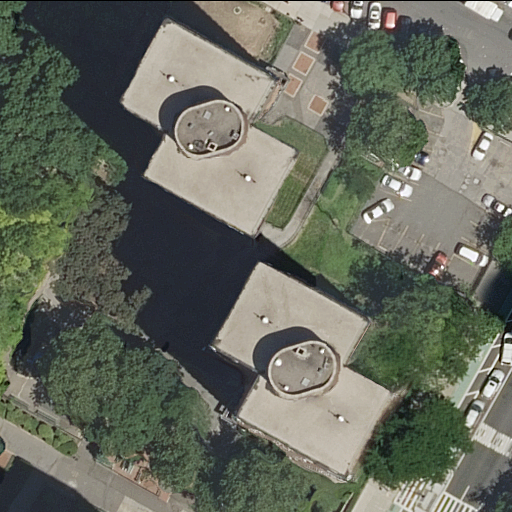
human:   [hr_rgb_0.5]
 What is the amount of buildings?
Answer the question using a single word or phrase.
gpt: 2

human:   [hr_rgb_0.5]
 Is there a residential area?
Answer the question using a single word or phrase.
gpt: yes

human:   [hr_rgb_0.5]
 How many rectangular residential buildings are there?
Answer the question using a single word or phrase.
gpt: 0

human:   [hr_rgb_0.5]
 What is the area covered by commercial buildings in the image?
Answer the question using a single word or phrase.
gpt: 0m2

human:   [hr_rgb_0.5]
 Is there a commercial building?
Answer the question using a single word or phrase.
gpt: no

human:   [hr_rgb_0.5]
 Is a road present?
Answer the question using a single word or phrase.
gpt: yes

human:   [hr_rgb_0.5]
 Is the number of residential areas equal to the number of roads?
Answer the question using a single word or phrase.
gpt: no

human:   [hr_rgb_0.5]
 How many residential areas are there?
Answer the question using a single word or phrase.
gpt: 1

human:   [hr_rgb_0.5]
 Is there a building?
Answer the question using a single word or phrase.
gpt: yes

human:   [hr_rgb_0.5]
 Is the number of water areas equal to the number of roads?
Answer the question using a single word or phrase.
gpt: no

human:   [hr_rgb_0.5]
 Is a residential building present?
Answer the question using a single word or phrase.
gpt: yes

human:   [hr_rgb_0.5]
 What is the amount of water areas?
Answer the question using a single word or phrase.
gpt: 0

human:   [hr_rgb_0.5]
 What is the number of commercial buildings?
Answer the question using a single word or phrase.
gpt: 0

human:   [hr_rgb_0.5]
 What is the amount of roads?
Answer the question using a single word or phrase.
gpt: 8

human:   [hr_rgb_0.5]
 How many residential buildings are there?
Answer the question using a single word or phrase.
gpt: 2

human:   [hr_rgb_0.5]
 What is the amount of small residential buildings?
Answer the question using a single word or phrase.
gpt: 0

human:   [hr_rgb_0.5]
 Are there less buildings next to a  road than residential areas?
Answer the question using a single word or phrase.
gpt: no

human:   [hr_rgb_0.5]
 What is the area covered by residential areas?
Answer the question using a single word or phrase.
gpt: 8869m2

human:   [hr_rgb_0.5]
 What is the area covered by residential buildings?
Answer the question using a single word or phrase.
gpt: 1666m2

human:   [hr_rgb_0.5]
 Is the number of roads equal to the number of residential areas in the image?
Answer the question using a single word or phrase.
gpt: no

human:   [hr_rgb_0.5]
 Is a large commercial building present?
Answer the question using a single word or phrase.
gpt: no

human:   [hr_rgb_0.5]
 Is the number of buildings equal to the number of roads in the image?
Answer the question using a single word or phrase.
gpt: no

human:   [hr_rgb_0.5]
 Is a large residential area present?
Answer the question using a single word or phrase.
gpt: yes

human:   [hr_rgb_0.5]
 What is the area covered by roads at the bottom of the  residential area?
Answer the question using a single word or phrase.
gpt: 0m2

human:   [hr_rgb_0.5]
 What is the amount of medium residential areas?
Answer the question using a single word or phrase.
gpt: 0

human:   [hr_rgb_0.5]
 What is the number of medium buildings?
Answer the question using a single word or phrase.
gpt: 0

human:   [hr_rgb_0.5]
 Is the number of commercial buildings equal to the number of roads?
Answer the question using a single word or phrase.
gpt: no

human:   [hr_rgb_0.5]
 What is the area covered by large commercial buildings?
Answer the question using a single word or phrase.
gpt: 0m2

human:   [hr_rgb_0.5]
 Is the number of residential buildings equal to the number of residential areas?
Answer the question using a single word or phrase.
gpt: no

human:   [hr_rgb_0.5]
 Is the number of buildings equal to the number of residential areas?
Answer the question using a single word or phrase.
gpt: no

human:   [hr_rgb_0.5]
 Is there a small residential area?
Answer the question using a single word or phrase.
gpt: no

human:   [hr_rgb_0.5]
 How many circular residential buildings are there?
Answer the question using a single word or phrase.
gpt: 0

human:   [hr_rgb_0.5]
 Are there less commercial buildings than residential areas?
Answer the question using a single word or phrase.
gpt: yes

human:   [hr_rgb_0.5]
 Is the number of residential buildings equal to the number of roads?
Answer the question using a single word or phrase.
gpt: no

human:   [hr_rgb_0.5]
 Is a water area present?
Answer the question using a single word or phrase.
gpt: no

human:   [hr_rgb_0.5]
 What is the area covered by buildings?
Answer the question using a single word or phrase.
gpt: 1666m2

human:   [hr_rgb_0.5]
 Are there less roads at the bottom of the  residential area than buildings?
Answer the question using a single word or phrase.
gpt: no

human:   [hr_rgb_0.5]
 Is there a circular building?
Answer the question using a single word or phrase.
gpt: no

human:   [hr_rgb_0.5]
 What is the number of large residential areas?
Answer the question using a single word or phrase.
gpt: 1

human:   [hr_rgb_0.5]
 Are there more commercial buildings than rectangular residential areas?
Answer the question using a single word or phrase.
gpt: no

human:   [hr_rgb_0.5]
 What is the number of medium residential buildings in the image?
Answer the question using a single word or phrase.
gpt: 0

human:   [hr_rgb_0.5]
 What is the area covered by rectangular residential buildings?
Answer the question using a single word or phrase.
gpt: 0m2

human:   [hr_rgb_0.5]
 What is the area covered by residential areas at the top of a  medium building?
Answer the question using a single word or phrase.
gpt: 0m2

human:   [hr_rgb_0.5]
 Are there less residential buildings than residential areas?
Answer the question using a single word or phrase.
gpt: no

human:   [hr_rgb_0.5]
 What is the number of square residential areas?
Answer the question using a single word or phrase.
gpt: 0

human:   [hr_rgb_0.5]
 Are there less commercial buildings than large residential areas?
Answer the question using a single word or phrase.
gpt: yes

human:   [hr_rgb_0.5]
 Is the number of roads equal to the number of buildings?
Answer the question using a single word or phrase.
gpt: no

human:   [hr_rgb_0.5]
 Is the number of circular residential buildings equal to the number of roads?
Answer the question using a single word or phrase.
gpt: no

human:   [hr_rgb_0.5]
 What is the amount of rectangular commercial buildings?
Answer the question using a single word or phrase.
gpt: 0

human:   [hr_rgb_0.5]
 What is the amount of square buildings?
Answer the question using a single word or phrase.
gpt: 0

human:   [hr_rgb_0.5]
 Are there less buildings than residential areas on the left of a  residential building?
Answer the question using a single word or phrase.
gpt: no

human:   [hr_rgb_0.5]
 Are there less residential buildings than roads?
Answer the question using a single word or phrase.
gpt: yes

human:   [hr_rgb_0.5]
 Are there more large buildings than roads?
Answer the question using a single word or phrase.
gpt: no

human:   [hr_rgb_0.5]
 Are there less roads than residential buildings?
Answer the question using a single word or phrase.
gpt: no

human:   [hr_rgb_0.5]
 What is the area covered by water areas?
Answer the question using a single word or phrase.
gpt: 0m2

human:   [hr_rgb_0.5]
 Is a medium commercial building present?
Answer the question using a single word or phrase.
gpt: no

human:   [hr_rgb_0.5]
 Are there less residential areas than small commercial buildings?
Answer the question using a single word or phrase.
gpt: no

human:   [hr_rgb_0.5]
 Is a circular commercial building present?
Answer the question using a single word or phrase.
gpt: no

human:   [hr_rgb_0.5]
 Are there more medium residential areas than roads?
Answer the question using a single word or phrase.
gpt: no

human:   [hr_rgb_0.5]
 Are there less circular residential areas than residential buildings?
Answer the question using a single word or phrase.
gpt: yes

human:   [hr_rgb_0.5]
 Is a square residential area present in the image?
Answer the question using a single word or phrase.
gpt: no

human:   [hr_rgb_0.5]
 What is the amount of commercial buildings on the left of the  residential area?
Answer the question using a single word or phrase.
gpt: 0

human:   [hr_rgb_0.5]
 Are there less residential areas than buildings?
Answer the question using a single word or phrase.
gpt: yes

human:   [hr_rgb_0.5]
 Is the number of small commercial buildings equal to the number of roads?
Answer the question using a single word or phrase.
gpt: no